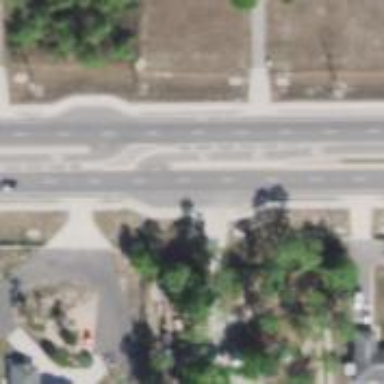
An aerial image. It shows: Secondary link road with asphalt surface.